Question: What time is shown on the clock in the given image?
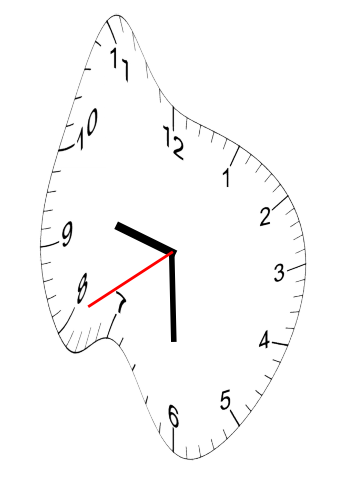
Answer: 09:29:40